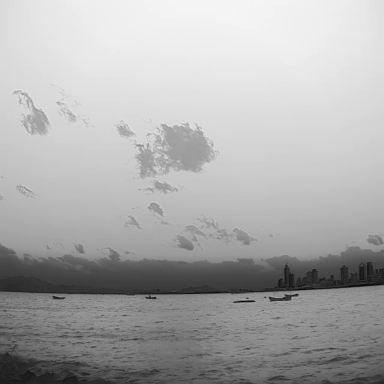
There are four bulk_carriers in the infrared image.